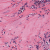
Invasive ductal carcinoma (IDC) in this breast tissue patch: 0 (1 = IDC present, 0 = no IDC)